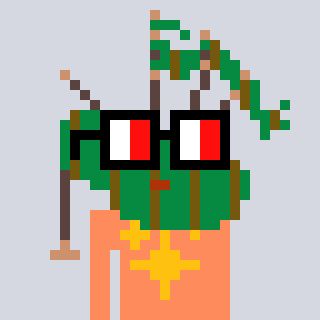
a pixel art character with square glasses with black frames and red eyes, a bagpipe-shaped head and a peachy-colored body on a cool background